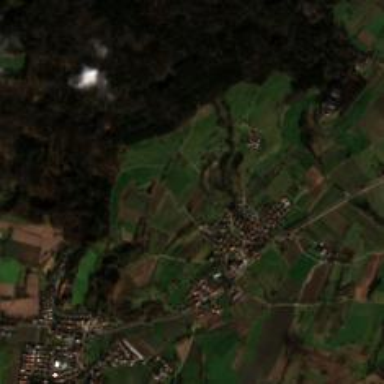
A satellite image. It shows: Village.